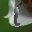
Label: 1